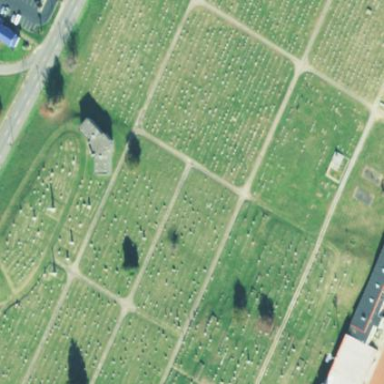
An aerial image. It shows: Cemetery.